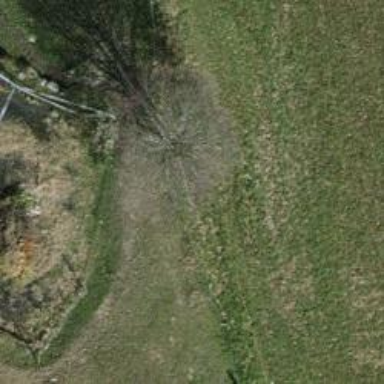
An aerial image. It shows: Broadleaved tree in natural setting.